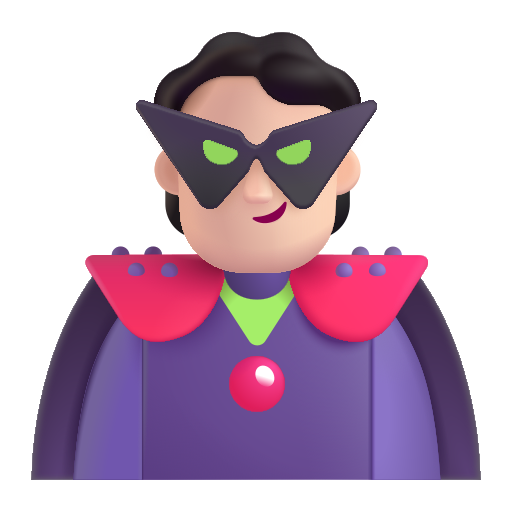
person supervillain color light